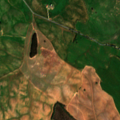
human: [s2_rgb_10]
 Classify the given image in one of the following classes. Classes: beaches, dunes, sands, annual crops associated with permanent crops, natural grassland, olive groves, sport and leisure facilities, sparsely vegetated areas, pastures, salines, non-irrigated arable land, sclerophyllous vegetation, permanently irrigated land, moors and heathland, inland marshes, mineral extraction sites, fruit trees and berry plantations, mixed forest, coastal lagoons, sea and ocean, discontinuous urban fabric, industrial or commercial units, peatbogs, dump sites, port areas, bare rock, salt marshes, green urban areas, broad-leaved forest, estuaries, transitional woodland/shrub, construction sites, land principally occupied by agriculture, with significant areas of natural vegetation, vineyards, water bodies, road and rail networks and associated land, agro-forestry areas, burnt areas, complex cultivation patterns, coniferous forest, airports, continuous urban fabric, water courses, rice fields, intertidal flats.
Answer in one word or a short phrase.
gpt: non-irrigated arable land, broad-leaved forest